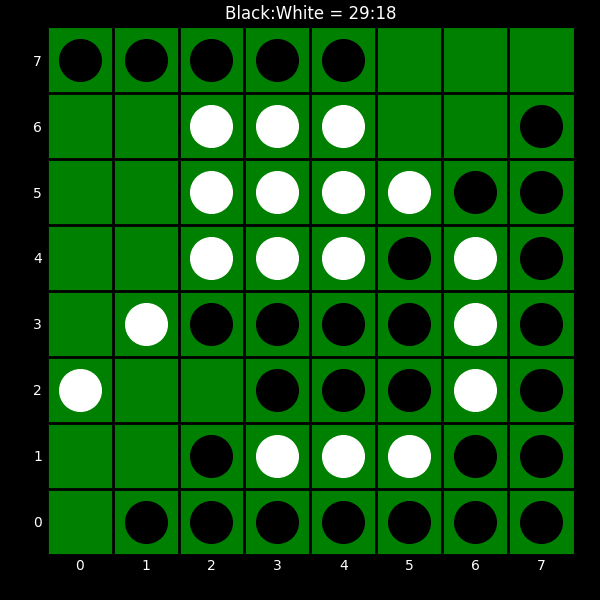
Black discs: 29
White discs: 18